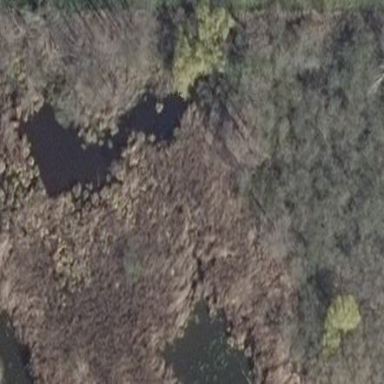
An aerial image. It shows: Marshy wetland area.